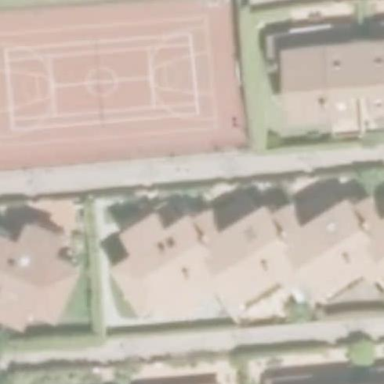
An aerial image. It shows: Tennis court on pitch.